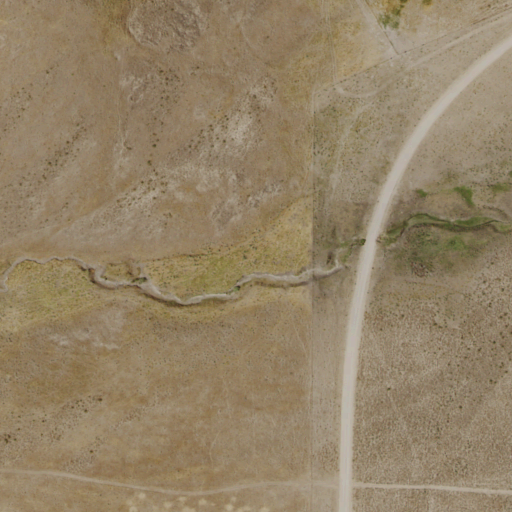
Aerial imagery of valley in Nevada named Packer Canyon containing grassland, shrub, and open development